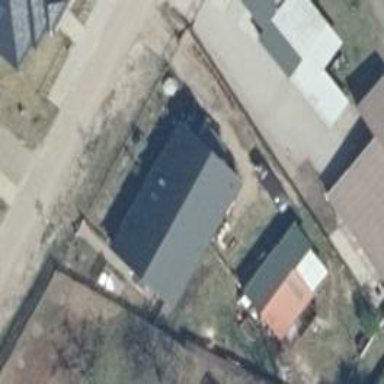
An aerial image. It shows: Semidetached house with gabled dark grey roof. The roof is oriented along the building.